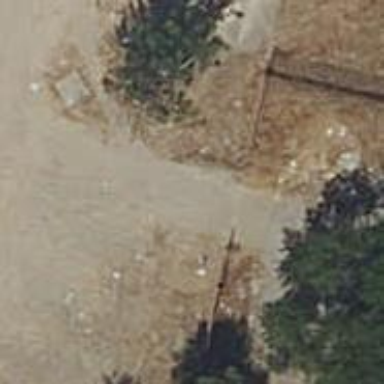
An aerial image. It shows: Gate.